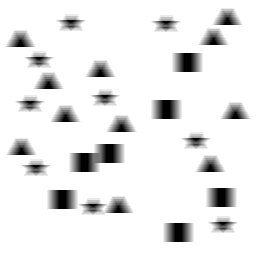
Squares: 7
Triangles: 11
Stars: 9
Total shapes: 27